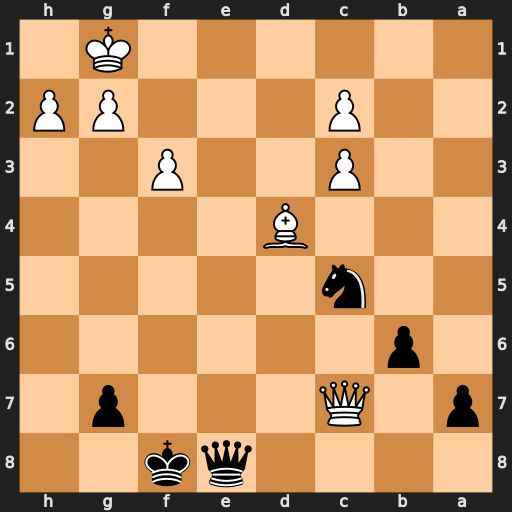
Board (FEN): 4qk2/p1Q3p1/1p6/2n5/3B4/2P2P2/2P3PP/6K1
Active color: b
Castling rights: -
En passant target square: -
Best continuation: Qe1#